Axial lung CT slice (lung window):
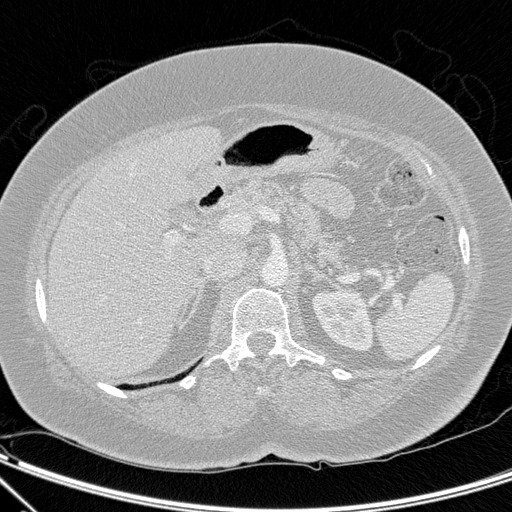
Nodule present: no